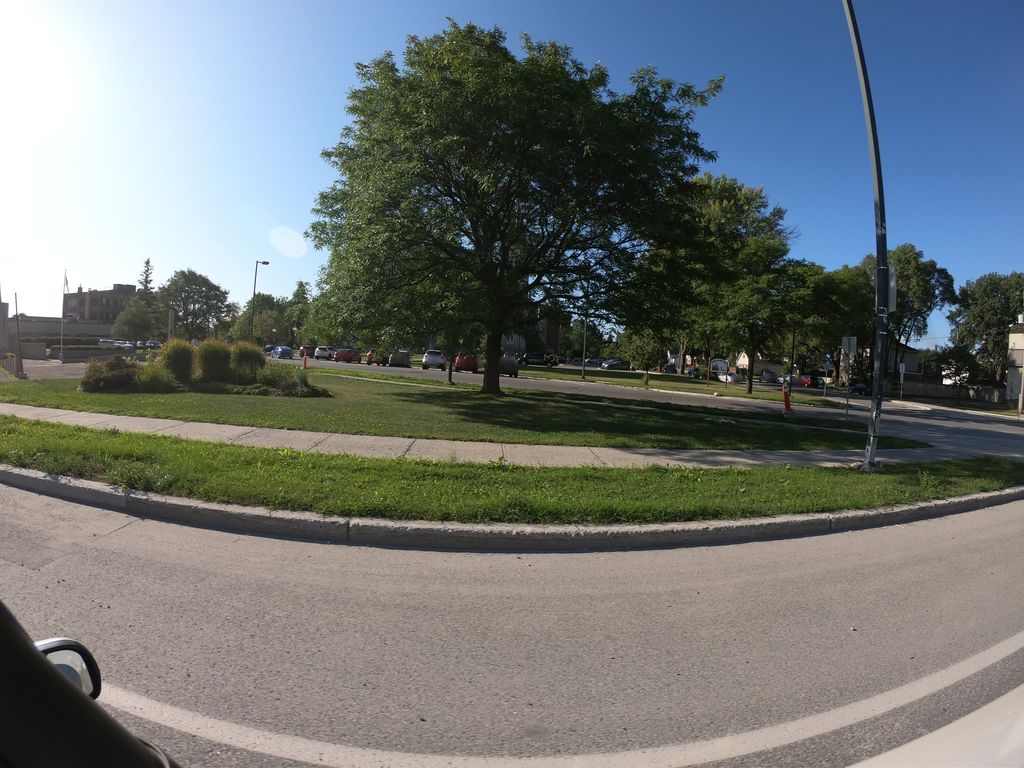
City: ottawa-gatineau